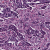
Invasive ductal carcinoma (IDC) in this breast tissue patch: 1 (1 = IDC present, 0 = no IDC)